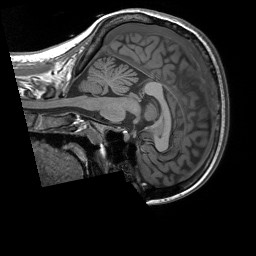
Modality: T1w
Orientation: sagittal
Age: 23
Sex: female
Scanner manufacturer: siemens
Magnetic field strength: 3 T
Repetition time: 1.9 s
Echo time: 0.00252 s